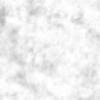
Label: no_change